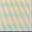
Piece: xx